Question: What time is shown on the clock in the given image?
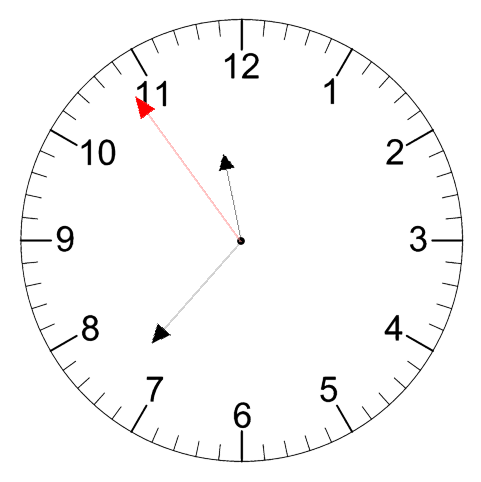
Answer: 11:36:54